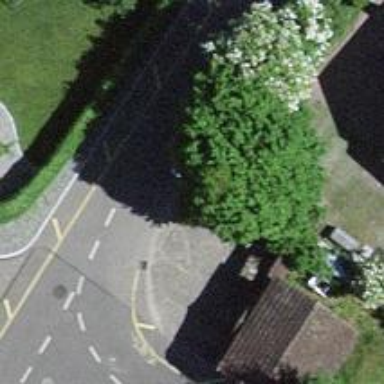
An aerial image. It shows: Post box.